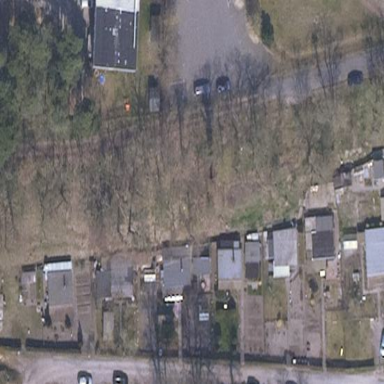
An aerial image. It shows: Allotments area.